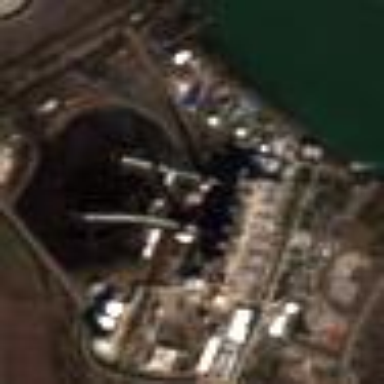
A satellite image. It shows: Coal-powered plant.